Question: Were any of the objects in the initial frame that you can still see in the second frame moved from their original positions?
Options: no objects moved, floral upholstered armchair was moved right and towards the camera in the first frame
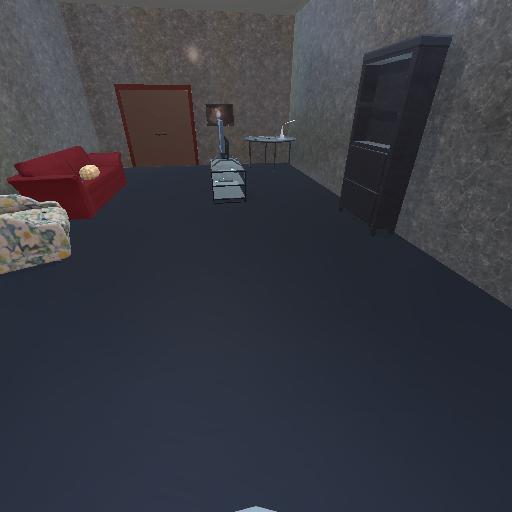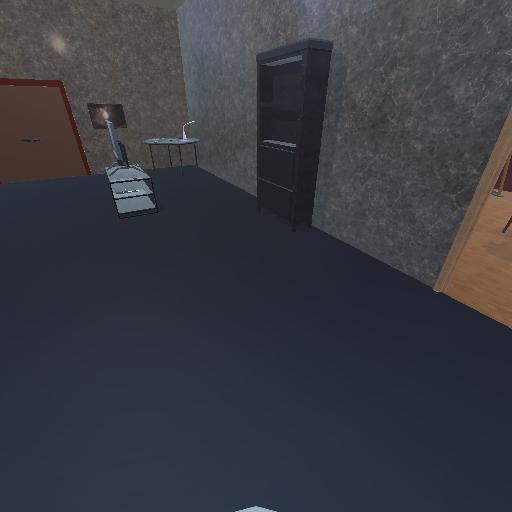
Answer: no objects moved